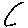
Label: cat